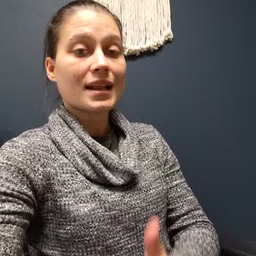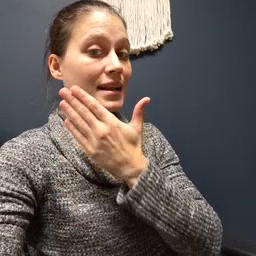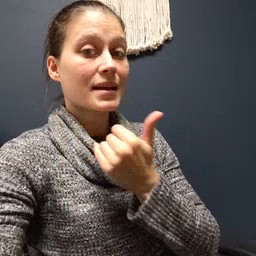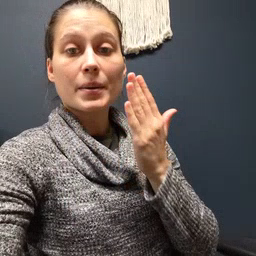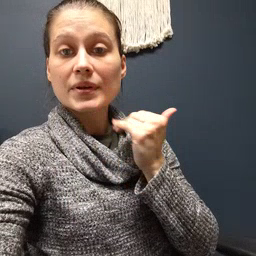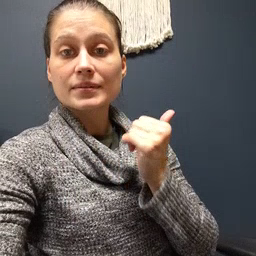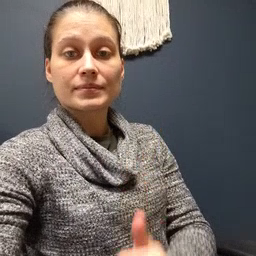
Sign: napkin